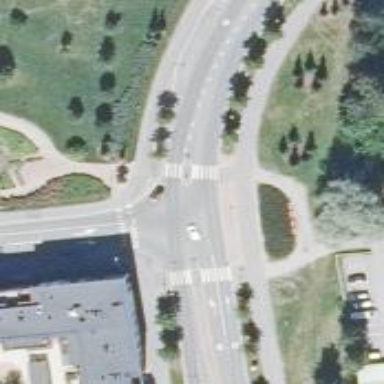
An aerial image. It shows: Marked crossing with pedestrian island.